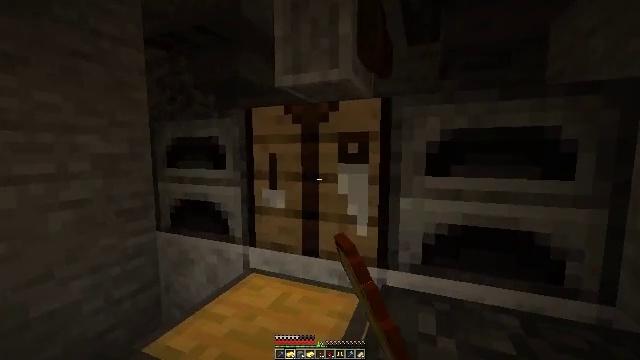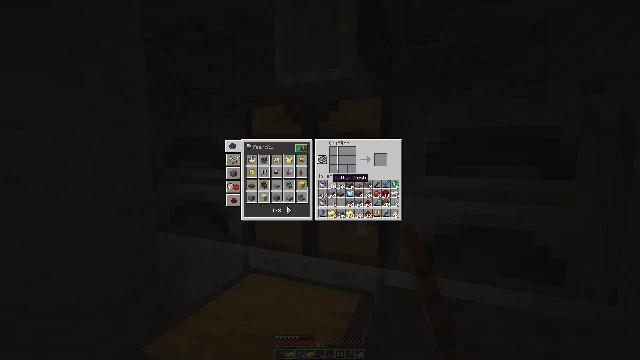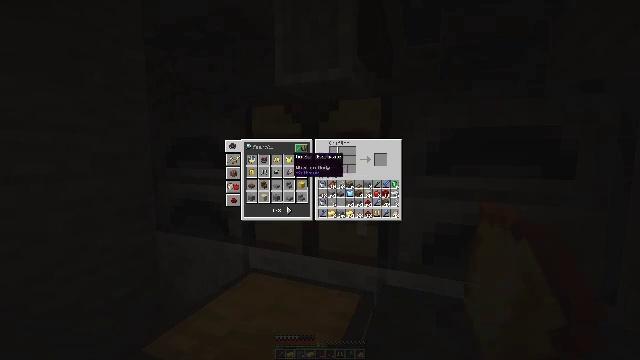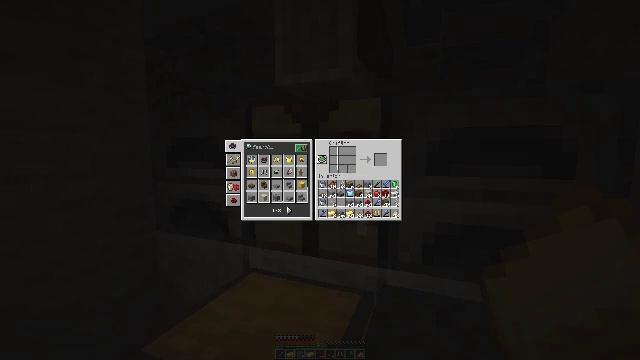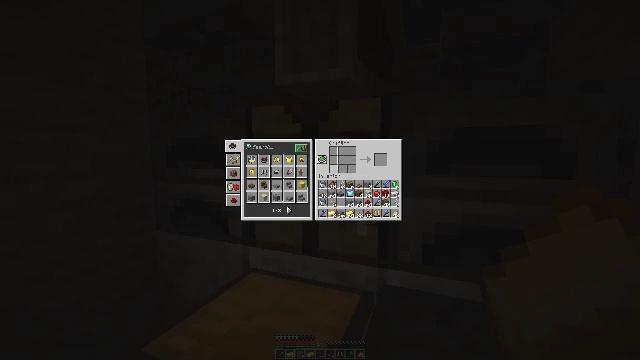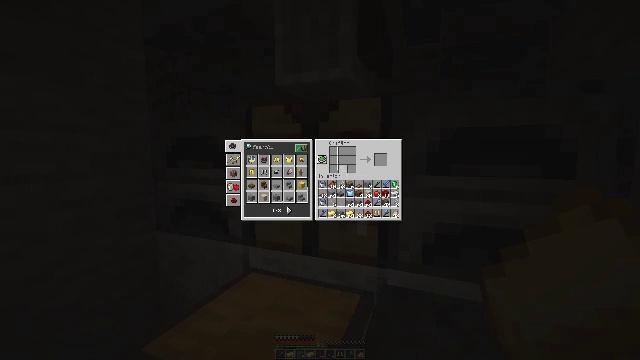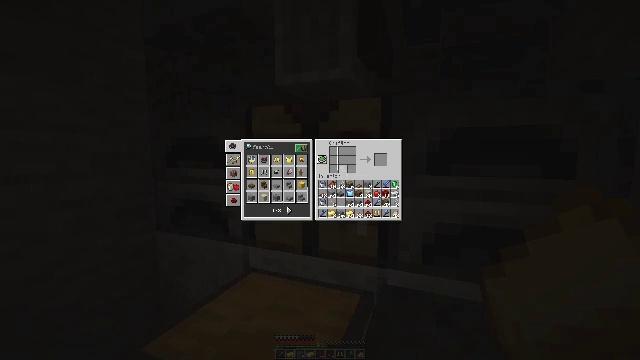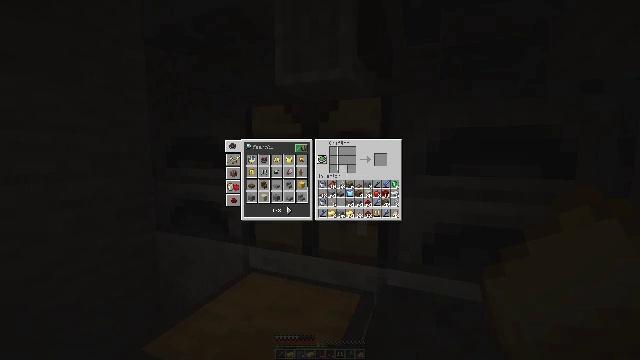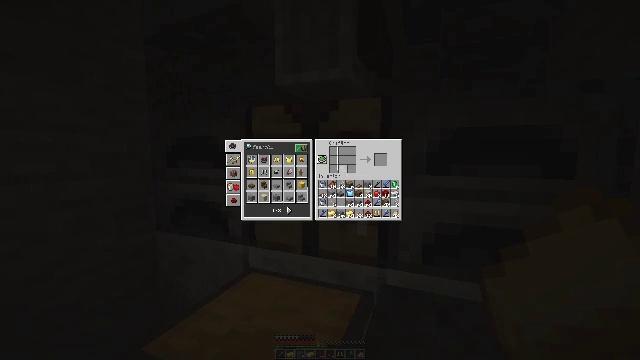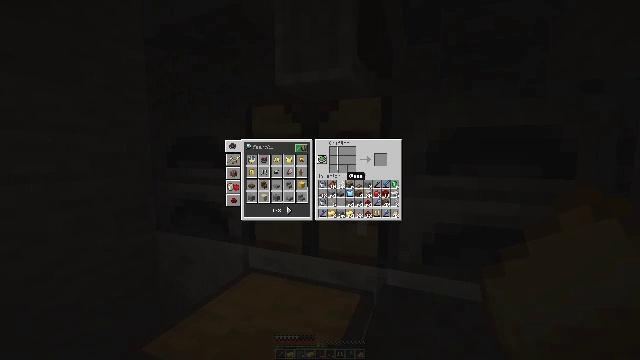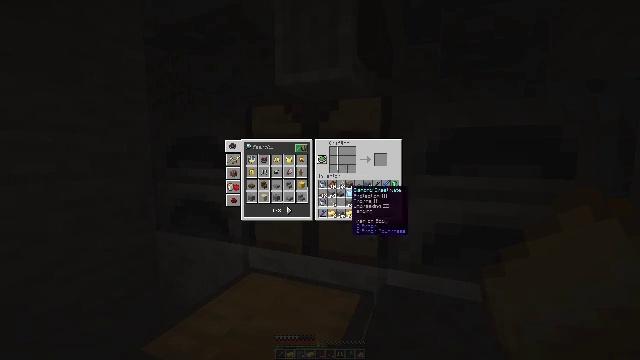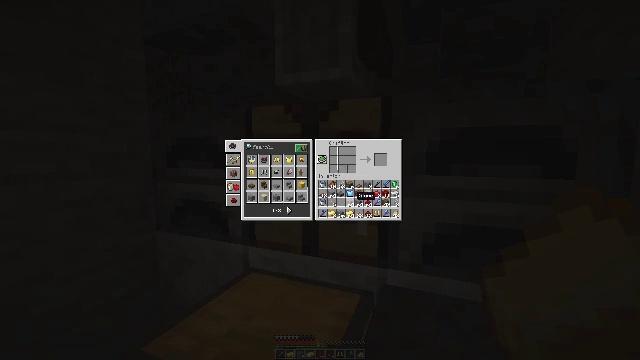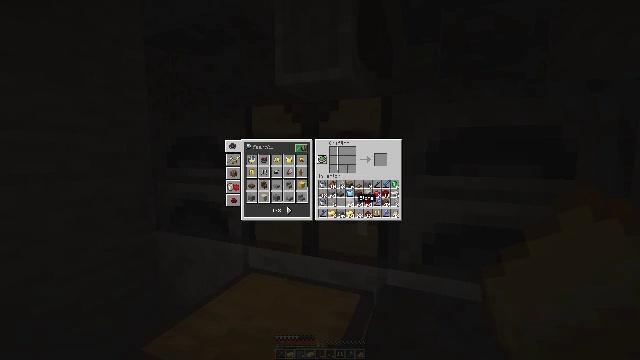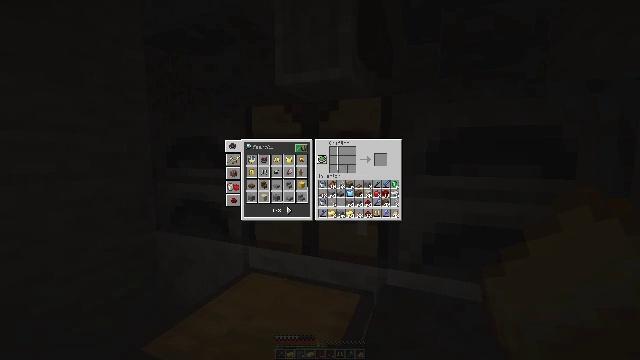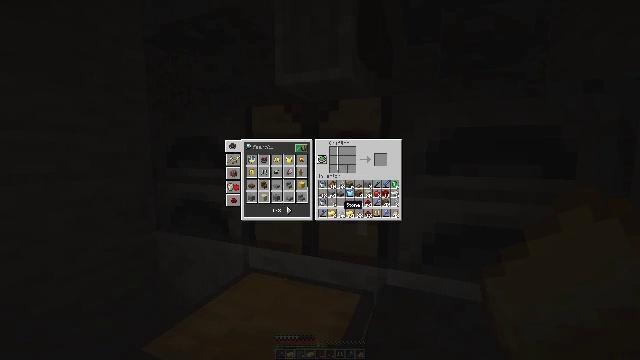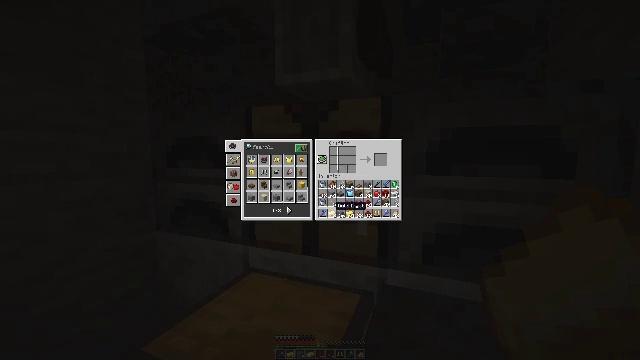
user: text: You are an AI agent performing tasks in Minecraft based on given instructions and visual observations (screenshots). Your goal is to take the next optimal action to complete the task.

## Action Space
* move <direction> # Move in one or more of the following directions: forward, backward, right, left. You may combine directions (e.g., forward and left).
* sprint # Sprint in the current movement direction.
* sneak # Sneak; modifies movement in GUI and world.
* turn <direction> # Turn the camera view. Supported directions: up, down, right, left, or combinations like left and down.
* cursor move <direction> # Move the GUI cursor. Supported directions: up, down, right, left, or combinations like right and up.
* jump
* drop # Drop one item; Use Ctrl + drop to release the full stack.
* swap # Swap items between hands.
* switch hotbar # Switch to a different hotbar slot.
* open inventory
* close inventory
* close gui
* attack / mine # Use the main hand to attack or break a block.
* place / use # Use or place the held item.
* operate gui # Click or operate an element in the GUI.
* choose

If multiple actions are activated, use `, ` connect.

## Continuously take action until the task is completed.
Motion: motion action
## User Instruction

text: Use gold ingots and an apple to craft a golden apple.
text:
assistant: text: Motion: turn right
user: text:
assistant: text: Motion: turn left and up
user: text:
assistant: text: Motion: turn right
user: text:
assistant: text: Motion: turn right
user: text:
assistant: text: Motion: turn right
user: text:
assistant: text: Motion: no_op
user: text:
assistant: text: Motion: no_op
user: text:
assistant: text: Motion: turn down
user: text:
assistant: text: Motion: turn down
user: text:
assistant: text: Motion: turn right and down
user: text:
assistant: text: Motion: turn right and down
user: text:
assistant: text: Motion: no_op
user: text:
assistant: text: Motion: turn left and down
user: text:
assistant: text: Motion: turn left
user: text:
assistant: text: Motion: turn left
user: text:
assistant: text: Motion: no_op
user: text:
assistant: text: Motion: no_op
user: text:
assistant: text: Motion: turn right
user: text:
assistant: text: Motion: turn right
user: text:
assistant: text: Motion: no_op
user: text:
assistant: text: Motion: no_op
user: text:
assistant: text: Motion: attack / mine
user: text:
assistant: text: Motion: attack / mine
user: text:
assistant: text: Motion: attack / mine
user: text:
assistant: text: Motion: attack / mine
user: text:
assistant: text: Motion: turn up
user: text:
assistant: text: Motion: turn left and up
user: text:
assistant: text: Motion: turn left and up
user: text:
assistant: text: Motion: turn up
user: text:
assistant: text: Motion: no_op